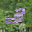
Label: 3